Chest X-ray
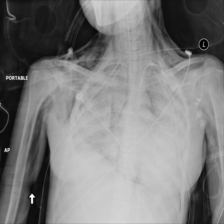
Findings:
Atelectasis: negative
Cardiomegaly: negative
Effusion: negative
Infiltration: negative
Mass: negative
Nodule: negative
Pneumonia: negative
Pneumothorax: negative
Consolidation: negative
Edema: negative
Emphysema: negative
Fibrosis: negative
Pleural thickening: negative
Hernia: negative